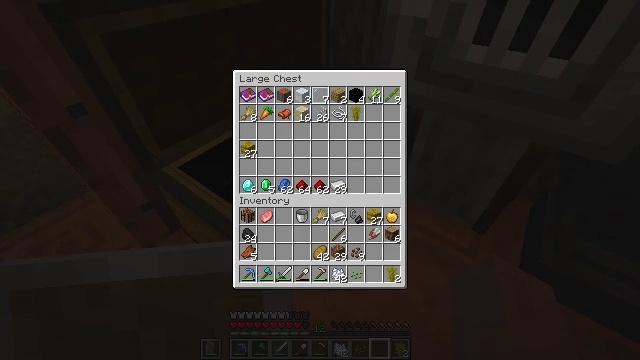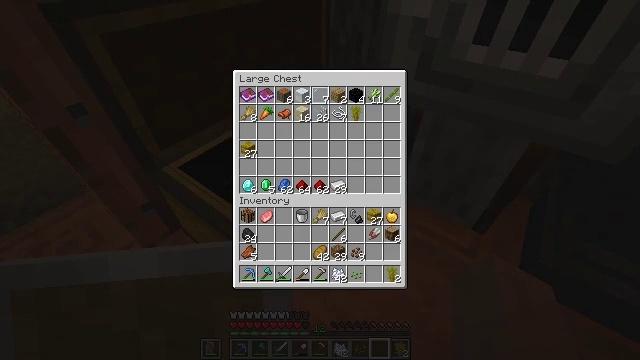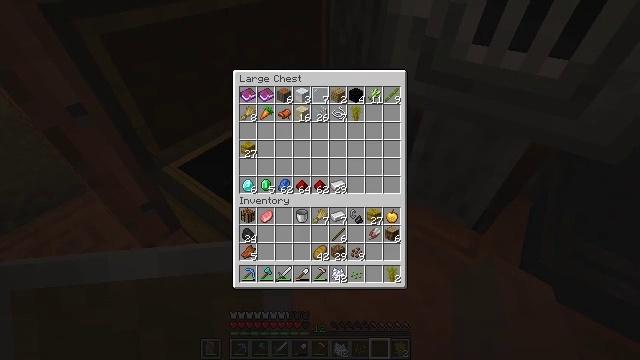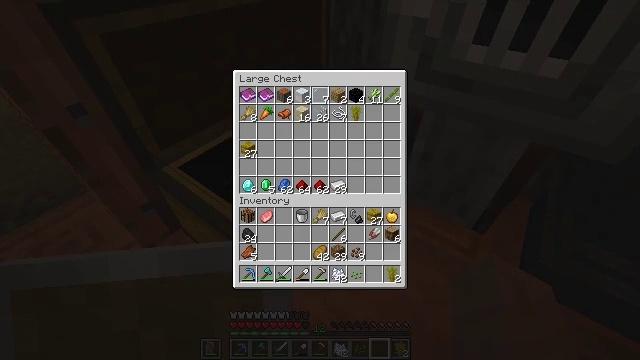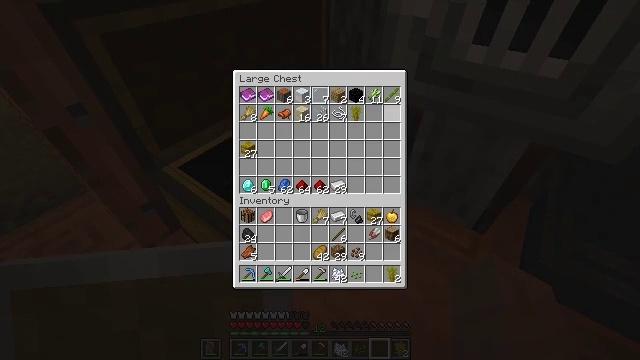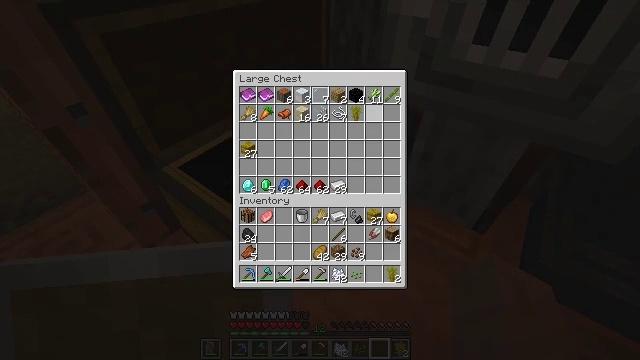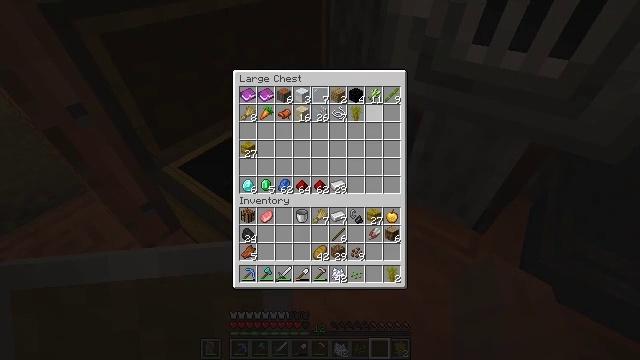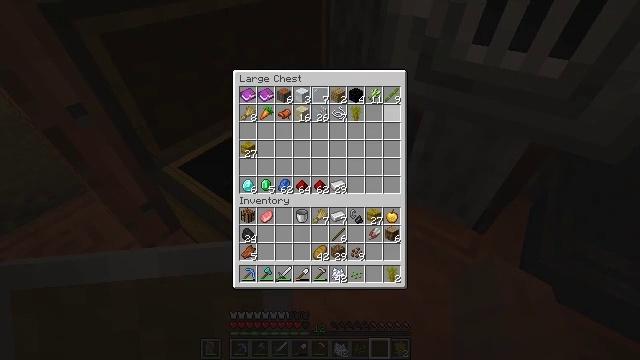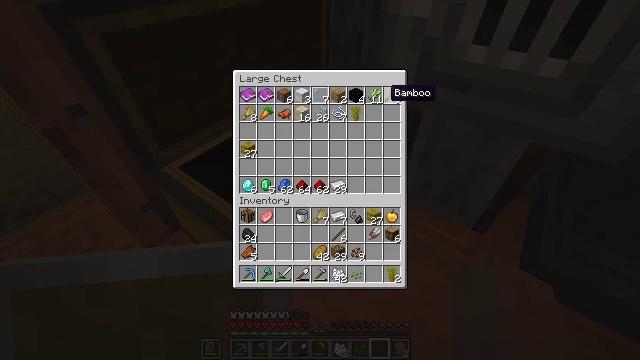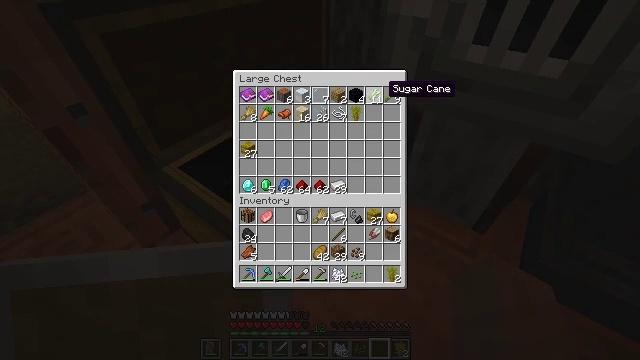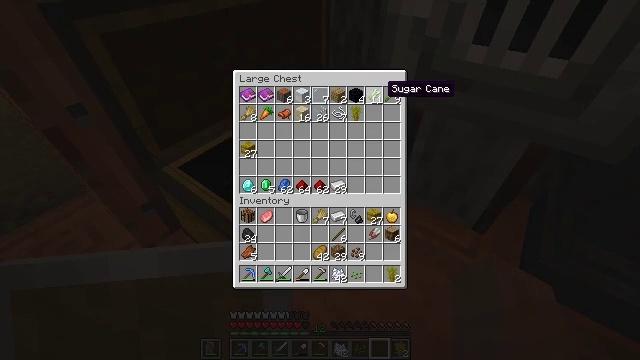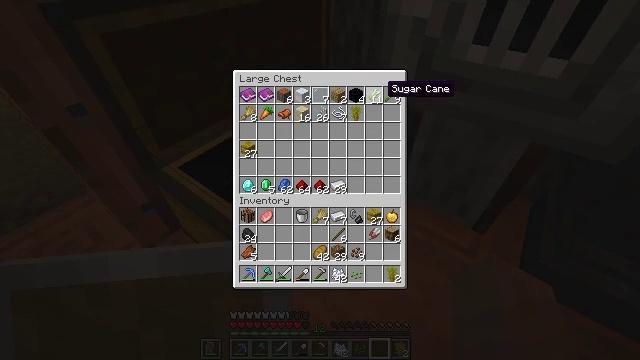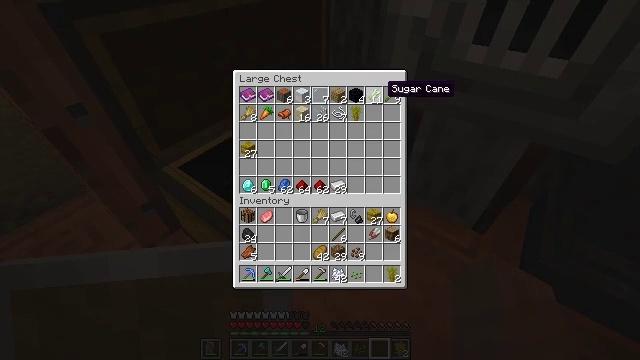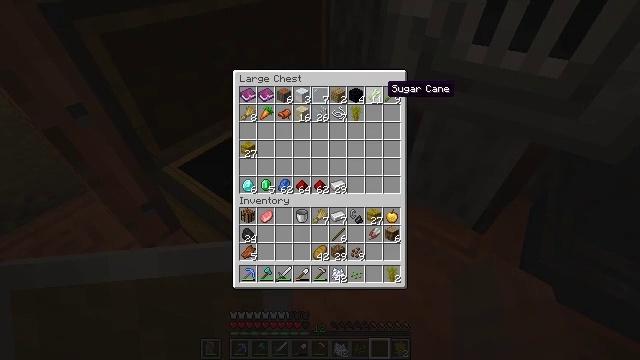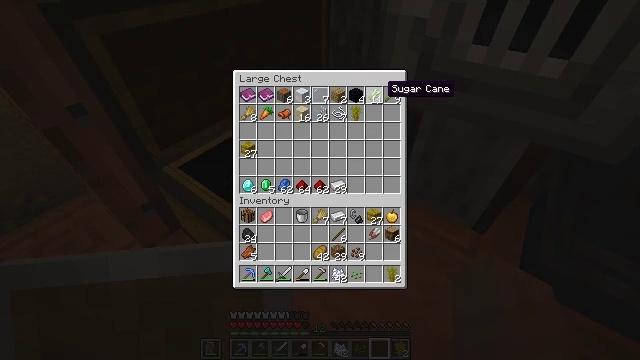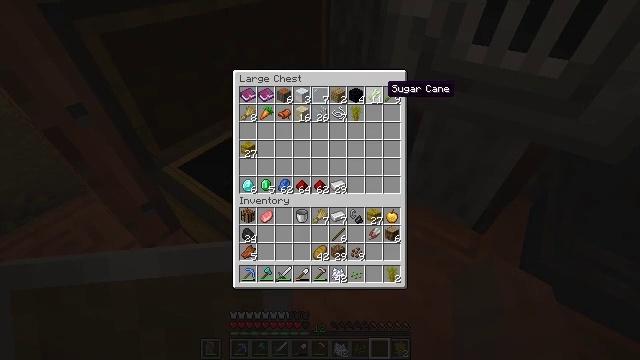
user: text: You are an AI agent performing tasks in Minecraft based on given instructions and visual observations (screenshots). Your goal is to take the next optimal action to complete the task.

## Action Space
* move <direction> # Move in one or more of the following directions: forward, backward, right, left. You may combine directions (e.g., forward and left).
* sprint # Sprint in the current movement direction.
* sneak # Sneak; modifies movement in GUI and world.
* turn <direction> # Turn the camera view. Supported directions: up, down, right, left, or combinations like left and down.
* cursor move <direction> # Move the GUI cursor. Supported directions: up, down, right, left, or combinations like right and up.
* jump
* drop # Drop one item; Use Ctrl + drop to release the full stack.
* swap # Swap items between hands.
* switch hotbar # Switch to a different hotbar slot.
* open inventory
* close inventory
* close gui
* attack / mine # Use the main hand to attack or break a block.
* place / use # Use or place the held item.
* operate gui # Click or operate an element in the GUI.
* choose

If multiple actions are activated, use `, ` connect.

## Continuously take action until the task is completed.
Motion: motion action
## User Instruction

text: Craft a bucket with three iron ingots.
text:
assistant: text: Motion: no_op
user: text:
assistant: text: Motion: cursor move left
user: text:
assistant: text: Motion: cursor move left
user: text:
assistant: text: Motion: cursor move left
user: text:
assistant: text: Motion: no_op
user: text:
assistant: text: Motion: no_op
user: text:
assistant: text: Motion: no_op
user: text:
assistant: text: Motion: no_op
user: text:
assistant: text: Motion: no_op
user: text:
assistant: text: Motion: no_op
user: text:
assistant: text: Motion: no_op
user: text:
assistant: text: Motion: no_op
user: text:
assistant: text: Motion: no_op
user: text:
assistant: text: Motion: no_op
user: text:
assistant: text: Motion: no_op
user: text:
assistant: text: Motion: no_op
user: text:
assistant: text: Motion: no_op
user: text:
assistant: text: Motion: no_op
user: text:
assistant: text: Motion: no_op
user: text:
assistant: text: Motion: no_op
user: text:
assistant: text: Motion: no_op
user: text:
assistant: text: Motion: no_op
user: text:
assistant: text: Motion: no_op
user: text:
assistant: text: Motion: no_op
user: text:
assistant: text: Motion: no_op
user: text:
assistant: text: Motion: no_op
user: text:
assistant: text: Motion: no_op
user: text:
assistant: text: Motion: no_op
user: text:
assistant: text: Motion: no_op
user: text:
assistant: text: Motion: sneak